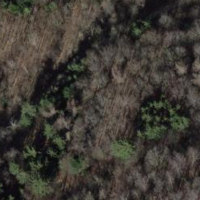
EUNIS habitat code: 41
Species observed at this site:
Fagus sylvatica